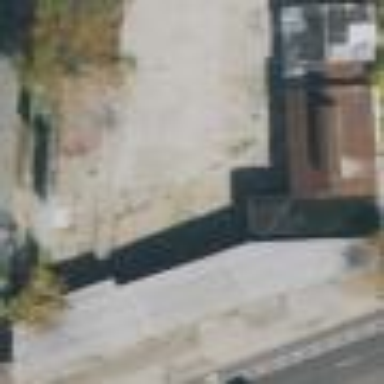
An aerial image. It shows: Warehouse.